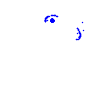
Particle: pion